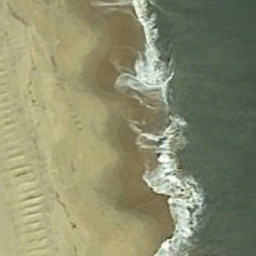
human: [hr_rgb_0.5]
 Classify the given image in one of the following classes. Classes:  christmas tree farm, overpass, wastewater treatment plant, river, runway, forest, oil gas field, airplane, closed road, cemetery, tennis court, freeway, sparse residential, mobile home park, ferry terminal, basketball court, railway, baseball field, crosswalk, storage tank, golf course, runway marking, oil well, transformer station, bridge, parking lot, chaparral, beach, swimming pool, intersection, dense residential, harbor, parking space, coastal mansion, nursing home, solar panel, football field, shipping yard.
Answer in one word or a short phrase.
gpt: beach